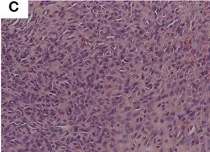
(HE, x200) the spindle shaped cells arranging in fascicular pattern in solid area.
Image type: pathology (h&e)